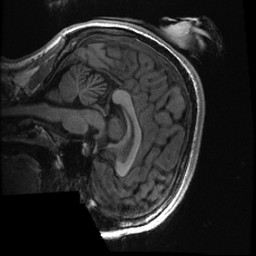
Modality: T1w
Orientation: sagittal